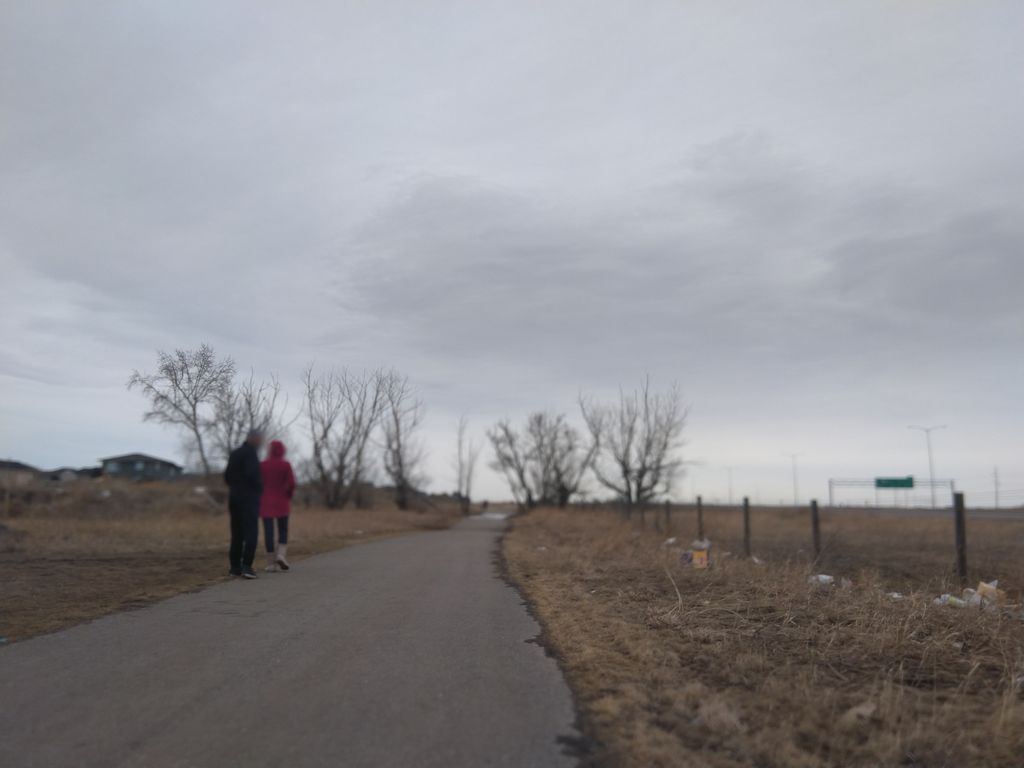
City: calgary